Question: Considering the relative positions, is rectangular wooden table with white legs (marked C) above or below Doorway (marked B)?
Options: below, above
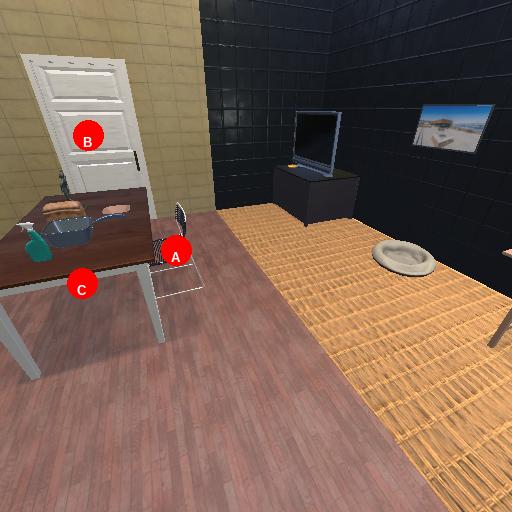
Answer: below